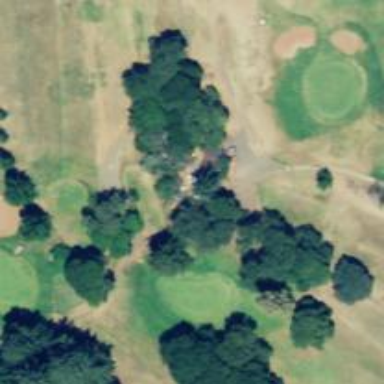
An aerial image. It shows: Path used for both walking and golf.